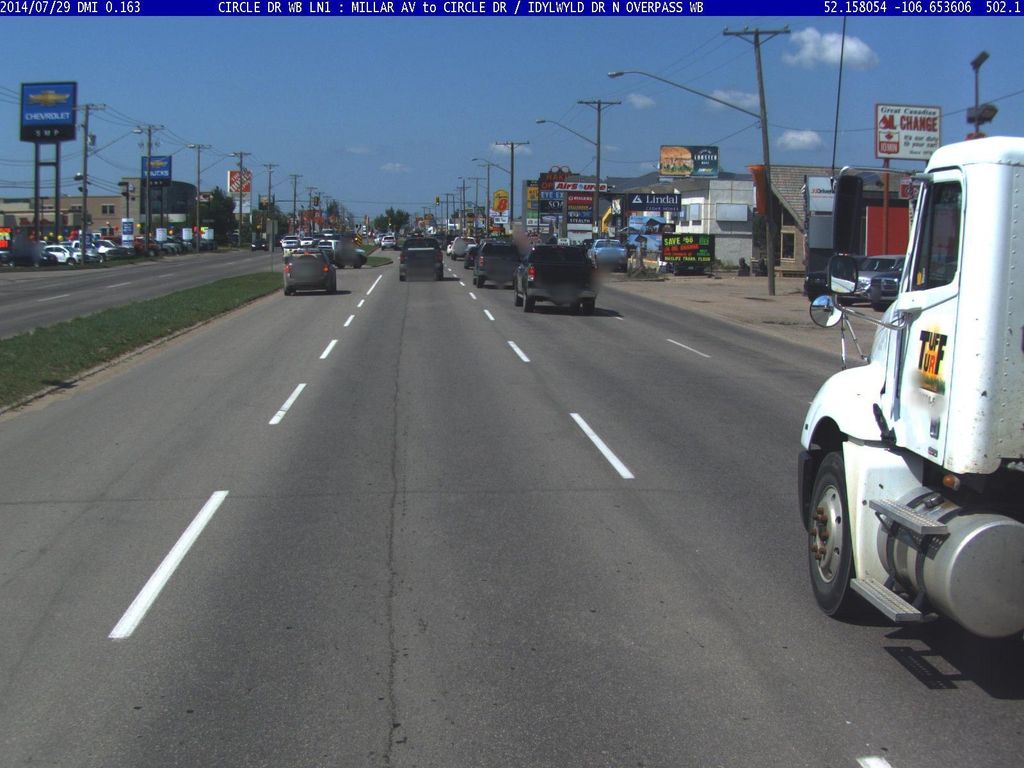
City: saskatoon